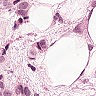
Metastatic tissue present: yes